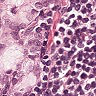
Metastatic tissue present: yes